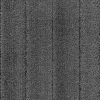
Atmospheric dust classification: dusty